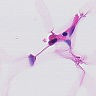
Metastatic tissue present: no